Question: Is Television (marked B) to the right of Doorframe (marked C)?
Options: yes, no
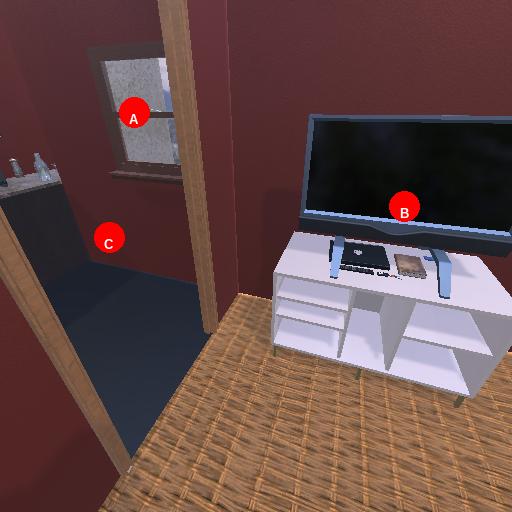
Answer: yes